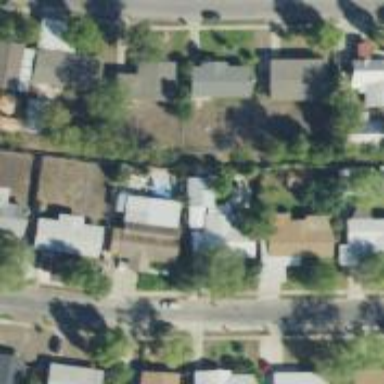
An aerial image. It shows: Alley classified as service road.